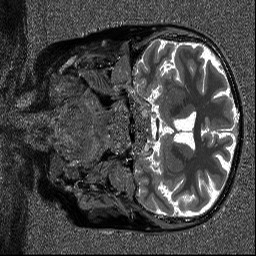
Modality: T1map
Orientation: coronal
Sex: female